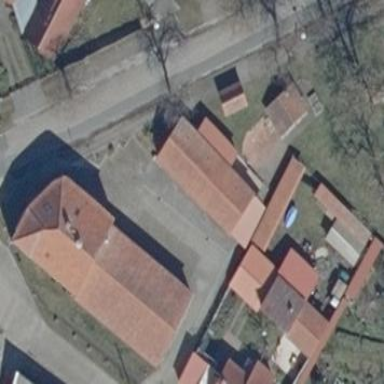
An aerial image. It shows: Simple house.